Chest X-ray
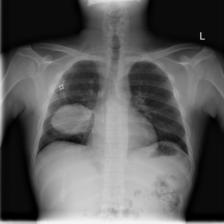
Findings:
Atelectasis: negative
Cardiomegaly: negative
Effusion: negative
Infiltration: negative
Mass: negative
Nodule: negative
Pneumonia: negative
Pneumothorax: negative
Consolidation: negative
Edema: negative
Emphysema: negative
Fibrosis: negative
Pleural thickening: negative
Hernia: negative